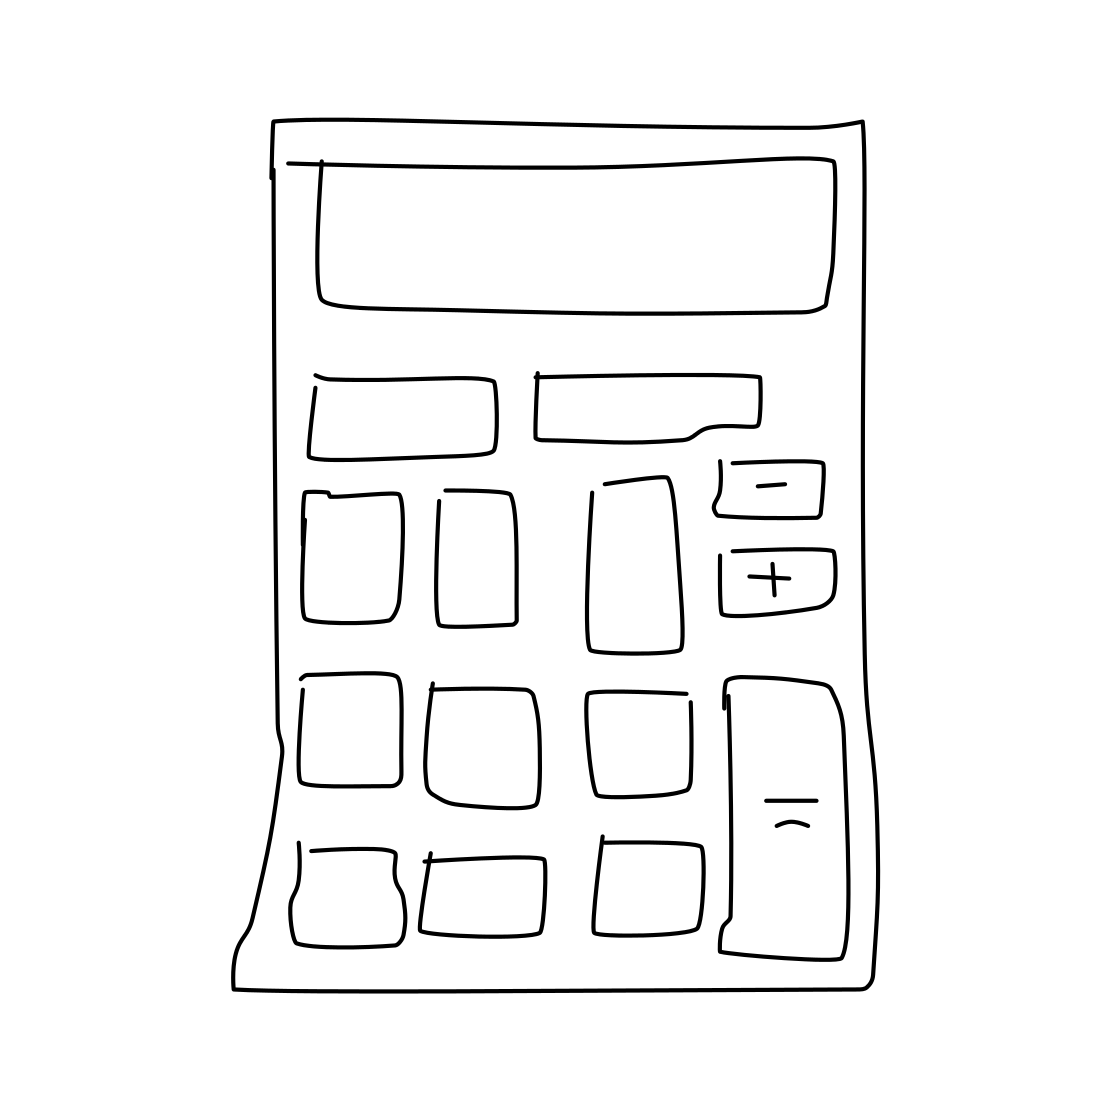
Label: calculator